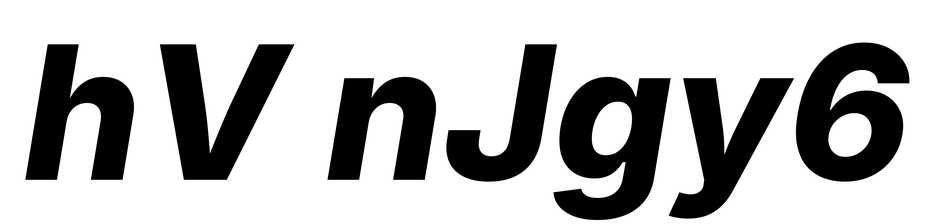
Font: Inter-Italic_ExtraBold_Italic